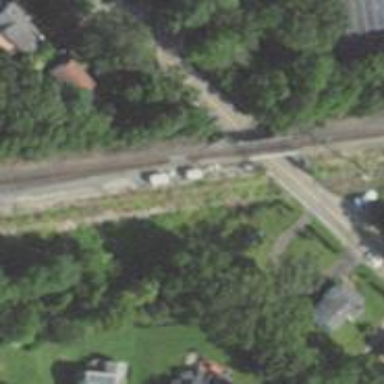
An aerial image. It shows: Junction on the railway.